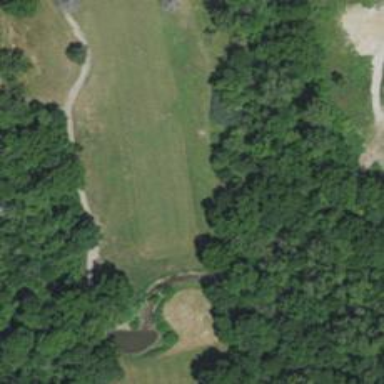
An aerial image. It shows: View of golf hole.